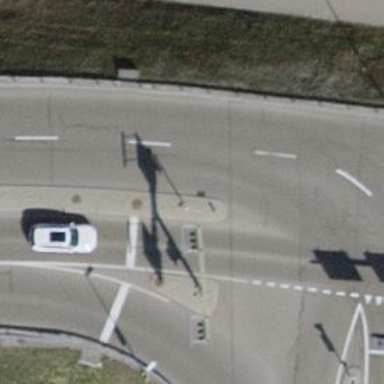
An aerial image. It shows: Road with traffic signals.